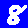
Digit: 8